Breast ultrasound image
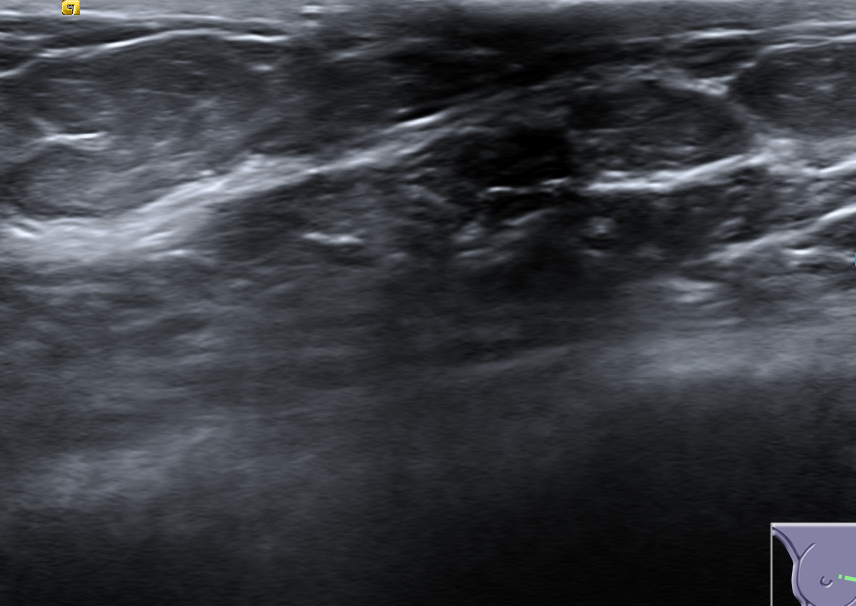
Diagnosis: normal